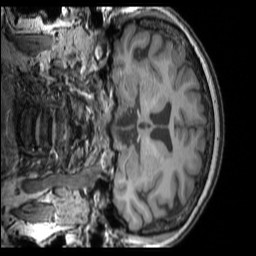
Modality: T1w
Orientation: coronal
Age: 67
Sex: female
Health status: ill
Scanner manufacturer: siemens
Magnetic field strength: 3 T
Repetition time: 1.59 s
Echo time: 0.00418 s